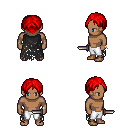
a pixel art fantasy rpg character, male body template, human, dark skin, black tattered cape, white pants, red parted hairstyle, bracelets, dagger, four views (front, back, left, right), 2x2 character sprite sheet, small pixel art, hard edges, no anti-aliasing